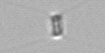
Label: Chaetoceros_tenuissimus